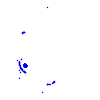
Particle: pion